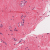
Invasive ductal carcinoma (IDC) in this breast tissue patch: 0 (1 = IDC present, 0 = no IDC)